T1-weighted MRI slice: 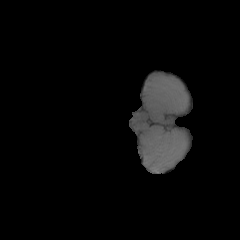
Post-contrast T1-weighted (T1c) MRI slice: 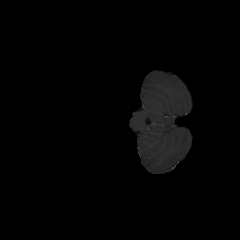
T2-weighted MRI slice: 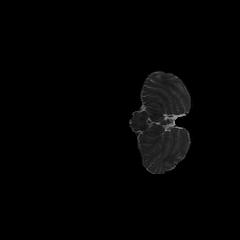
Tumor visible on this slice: no